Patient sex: M
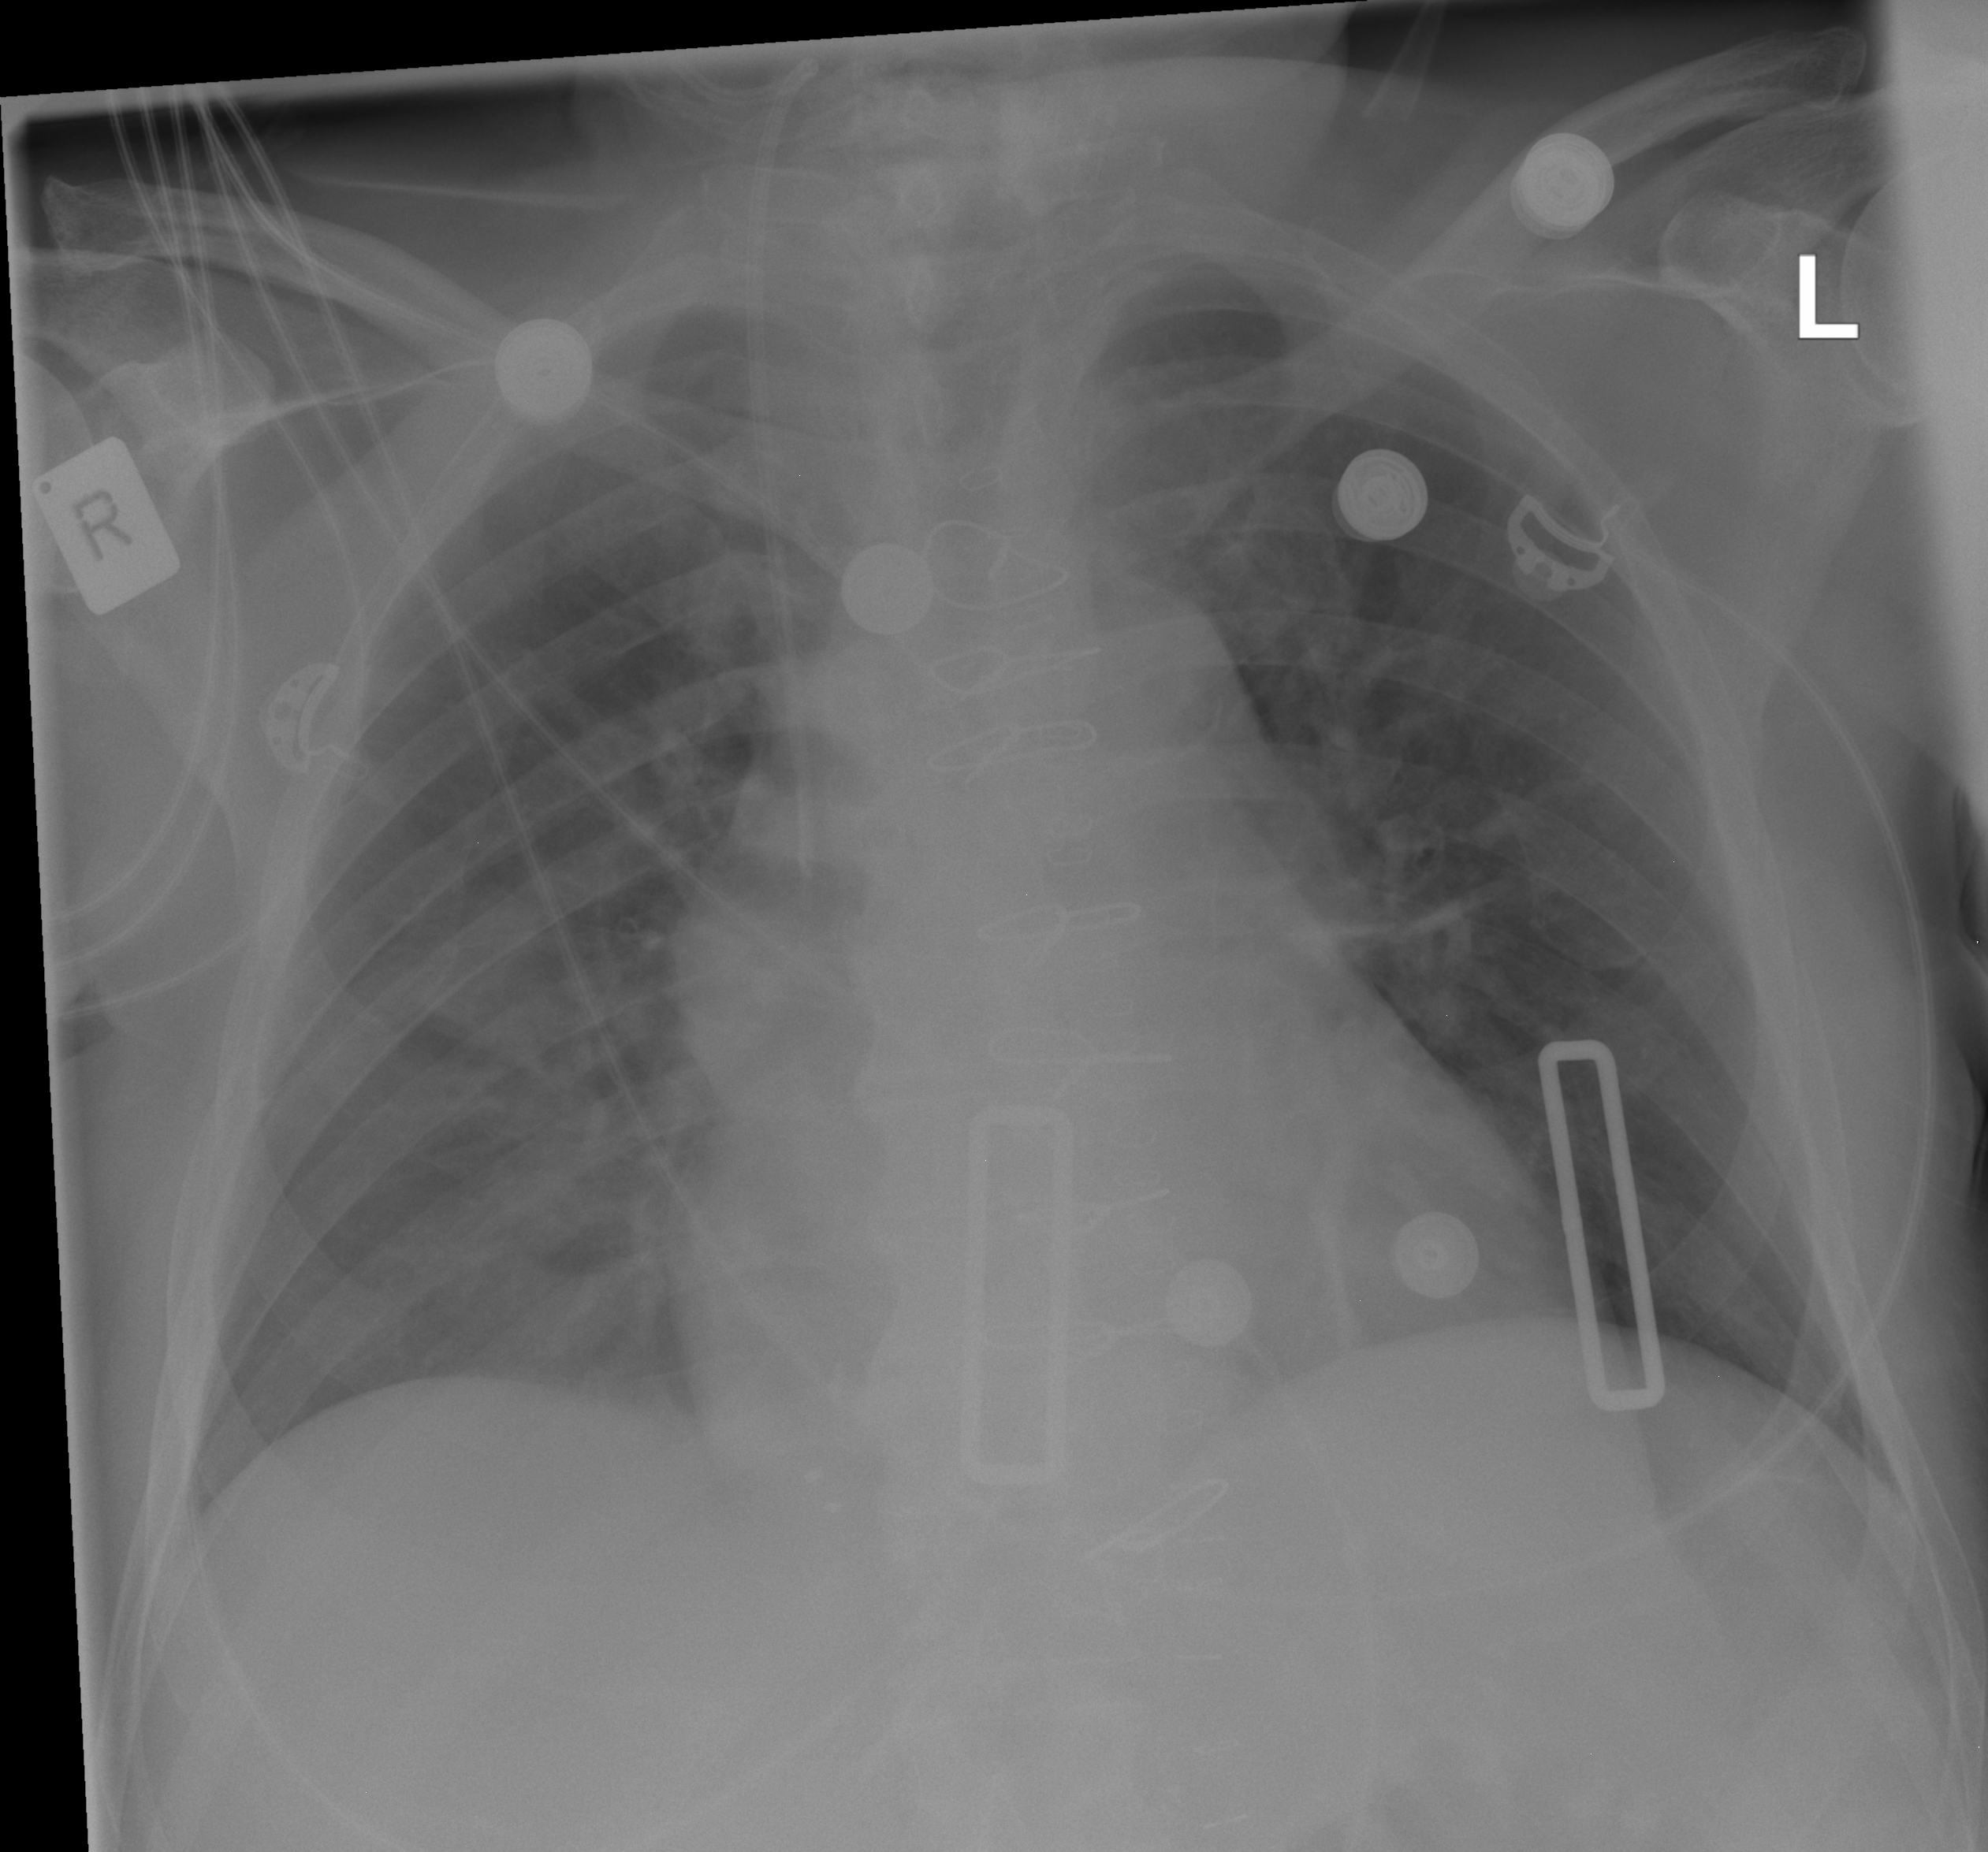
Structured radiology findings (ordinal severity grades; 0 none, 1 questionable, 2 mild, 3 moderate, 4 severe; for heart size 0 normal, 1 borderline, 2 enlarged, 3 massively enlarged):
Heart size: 0
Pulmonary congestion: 0
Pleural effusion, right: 0
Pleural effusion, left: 0
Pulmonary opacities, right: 0
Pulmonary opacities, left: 0
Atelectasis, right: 0
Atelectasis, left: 1